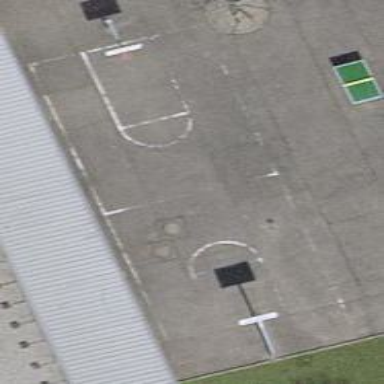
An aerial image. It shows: Basketball court on pitch.